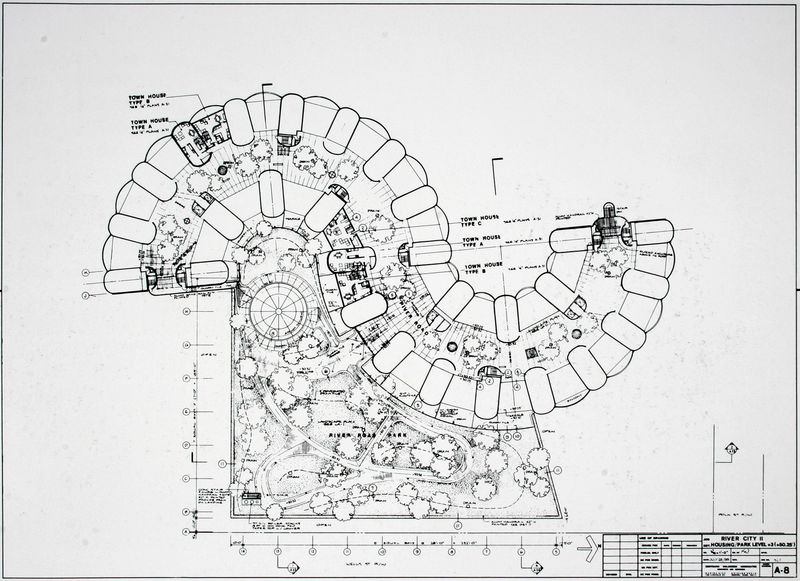
Titel: Grundriss
Künstler: Bertrand Goldberg
Standort: Chicago
Institution: River City
Schlagwörter: weiß, bäume, geschwungen, schwarz, dach, gebäude, park, architektur, rahmen, wege, pflanzen, kreis, rund, garten, bogen, linien, rand, zahlen, ziffern, tusche, scheibe, beschriftung, entwurf, ausstellung, plan, achsen, pavillon, pfeile, grundriss, massstab, zeichung, atrium, halbkreise, elemente, plankopf, schnittlinie, archigram, kereise